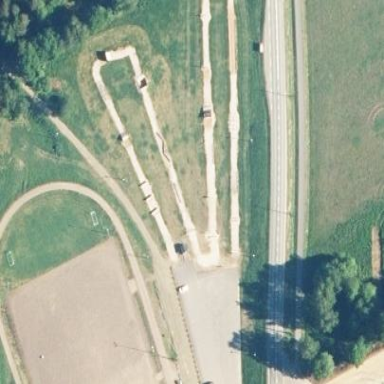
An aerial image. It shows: Military obstacle course on leisure land.